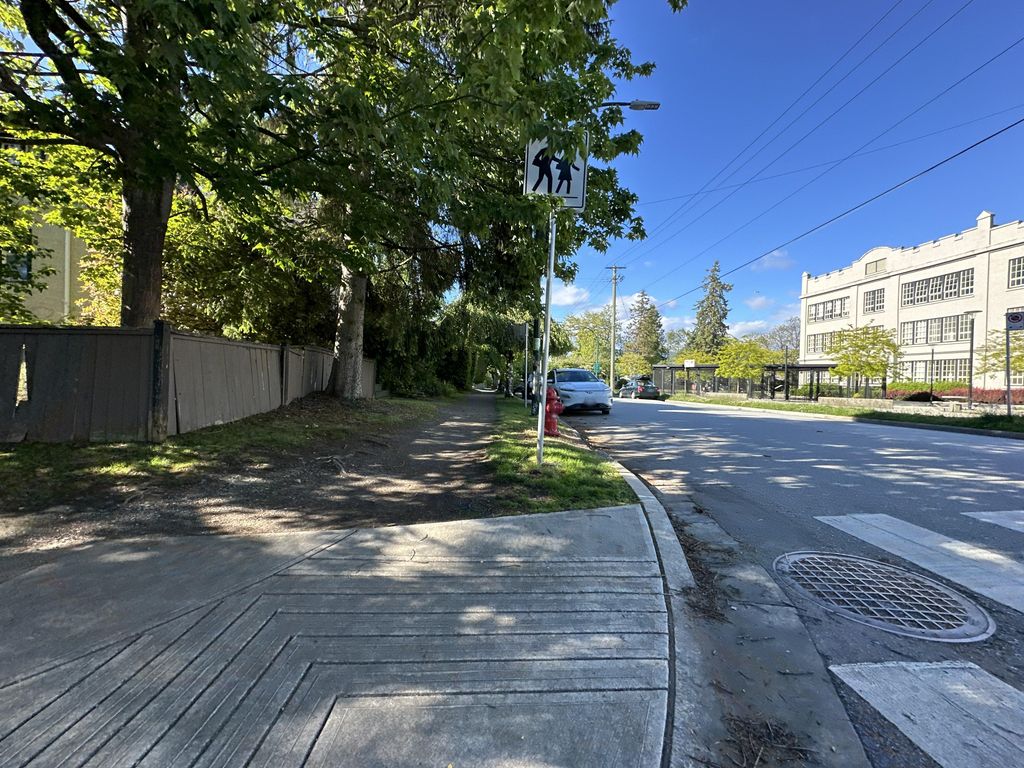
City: vancouver